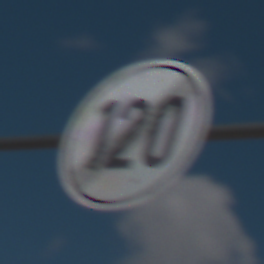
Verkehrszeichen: EndeGeschwindigkeit120
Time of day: Midday
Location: Outdoor (Nature)
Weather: PartlyCloudy
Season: NotSpecified
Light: Natural